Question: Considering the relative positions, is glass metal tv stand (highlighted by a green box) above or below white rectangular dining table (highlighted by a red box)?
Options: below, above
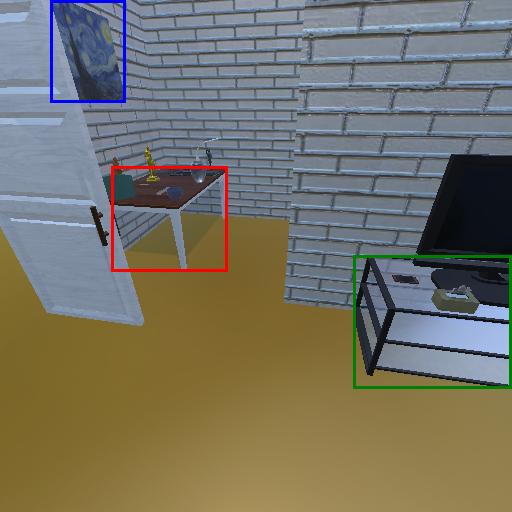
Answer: below